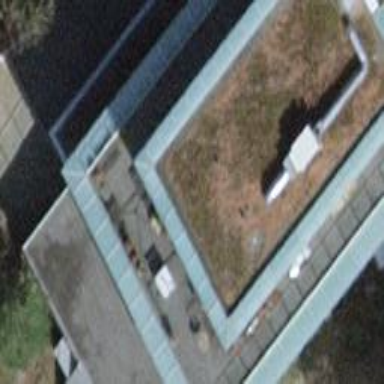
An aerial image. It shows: Building with flat roof.